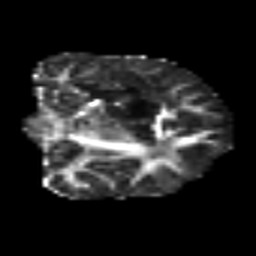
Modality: FA
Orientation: coronal
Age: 31
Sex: female
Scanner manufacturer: siemens
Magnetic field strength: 3 T
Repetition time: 6.1 s
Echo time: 0.101 s